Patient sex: M
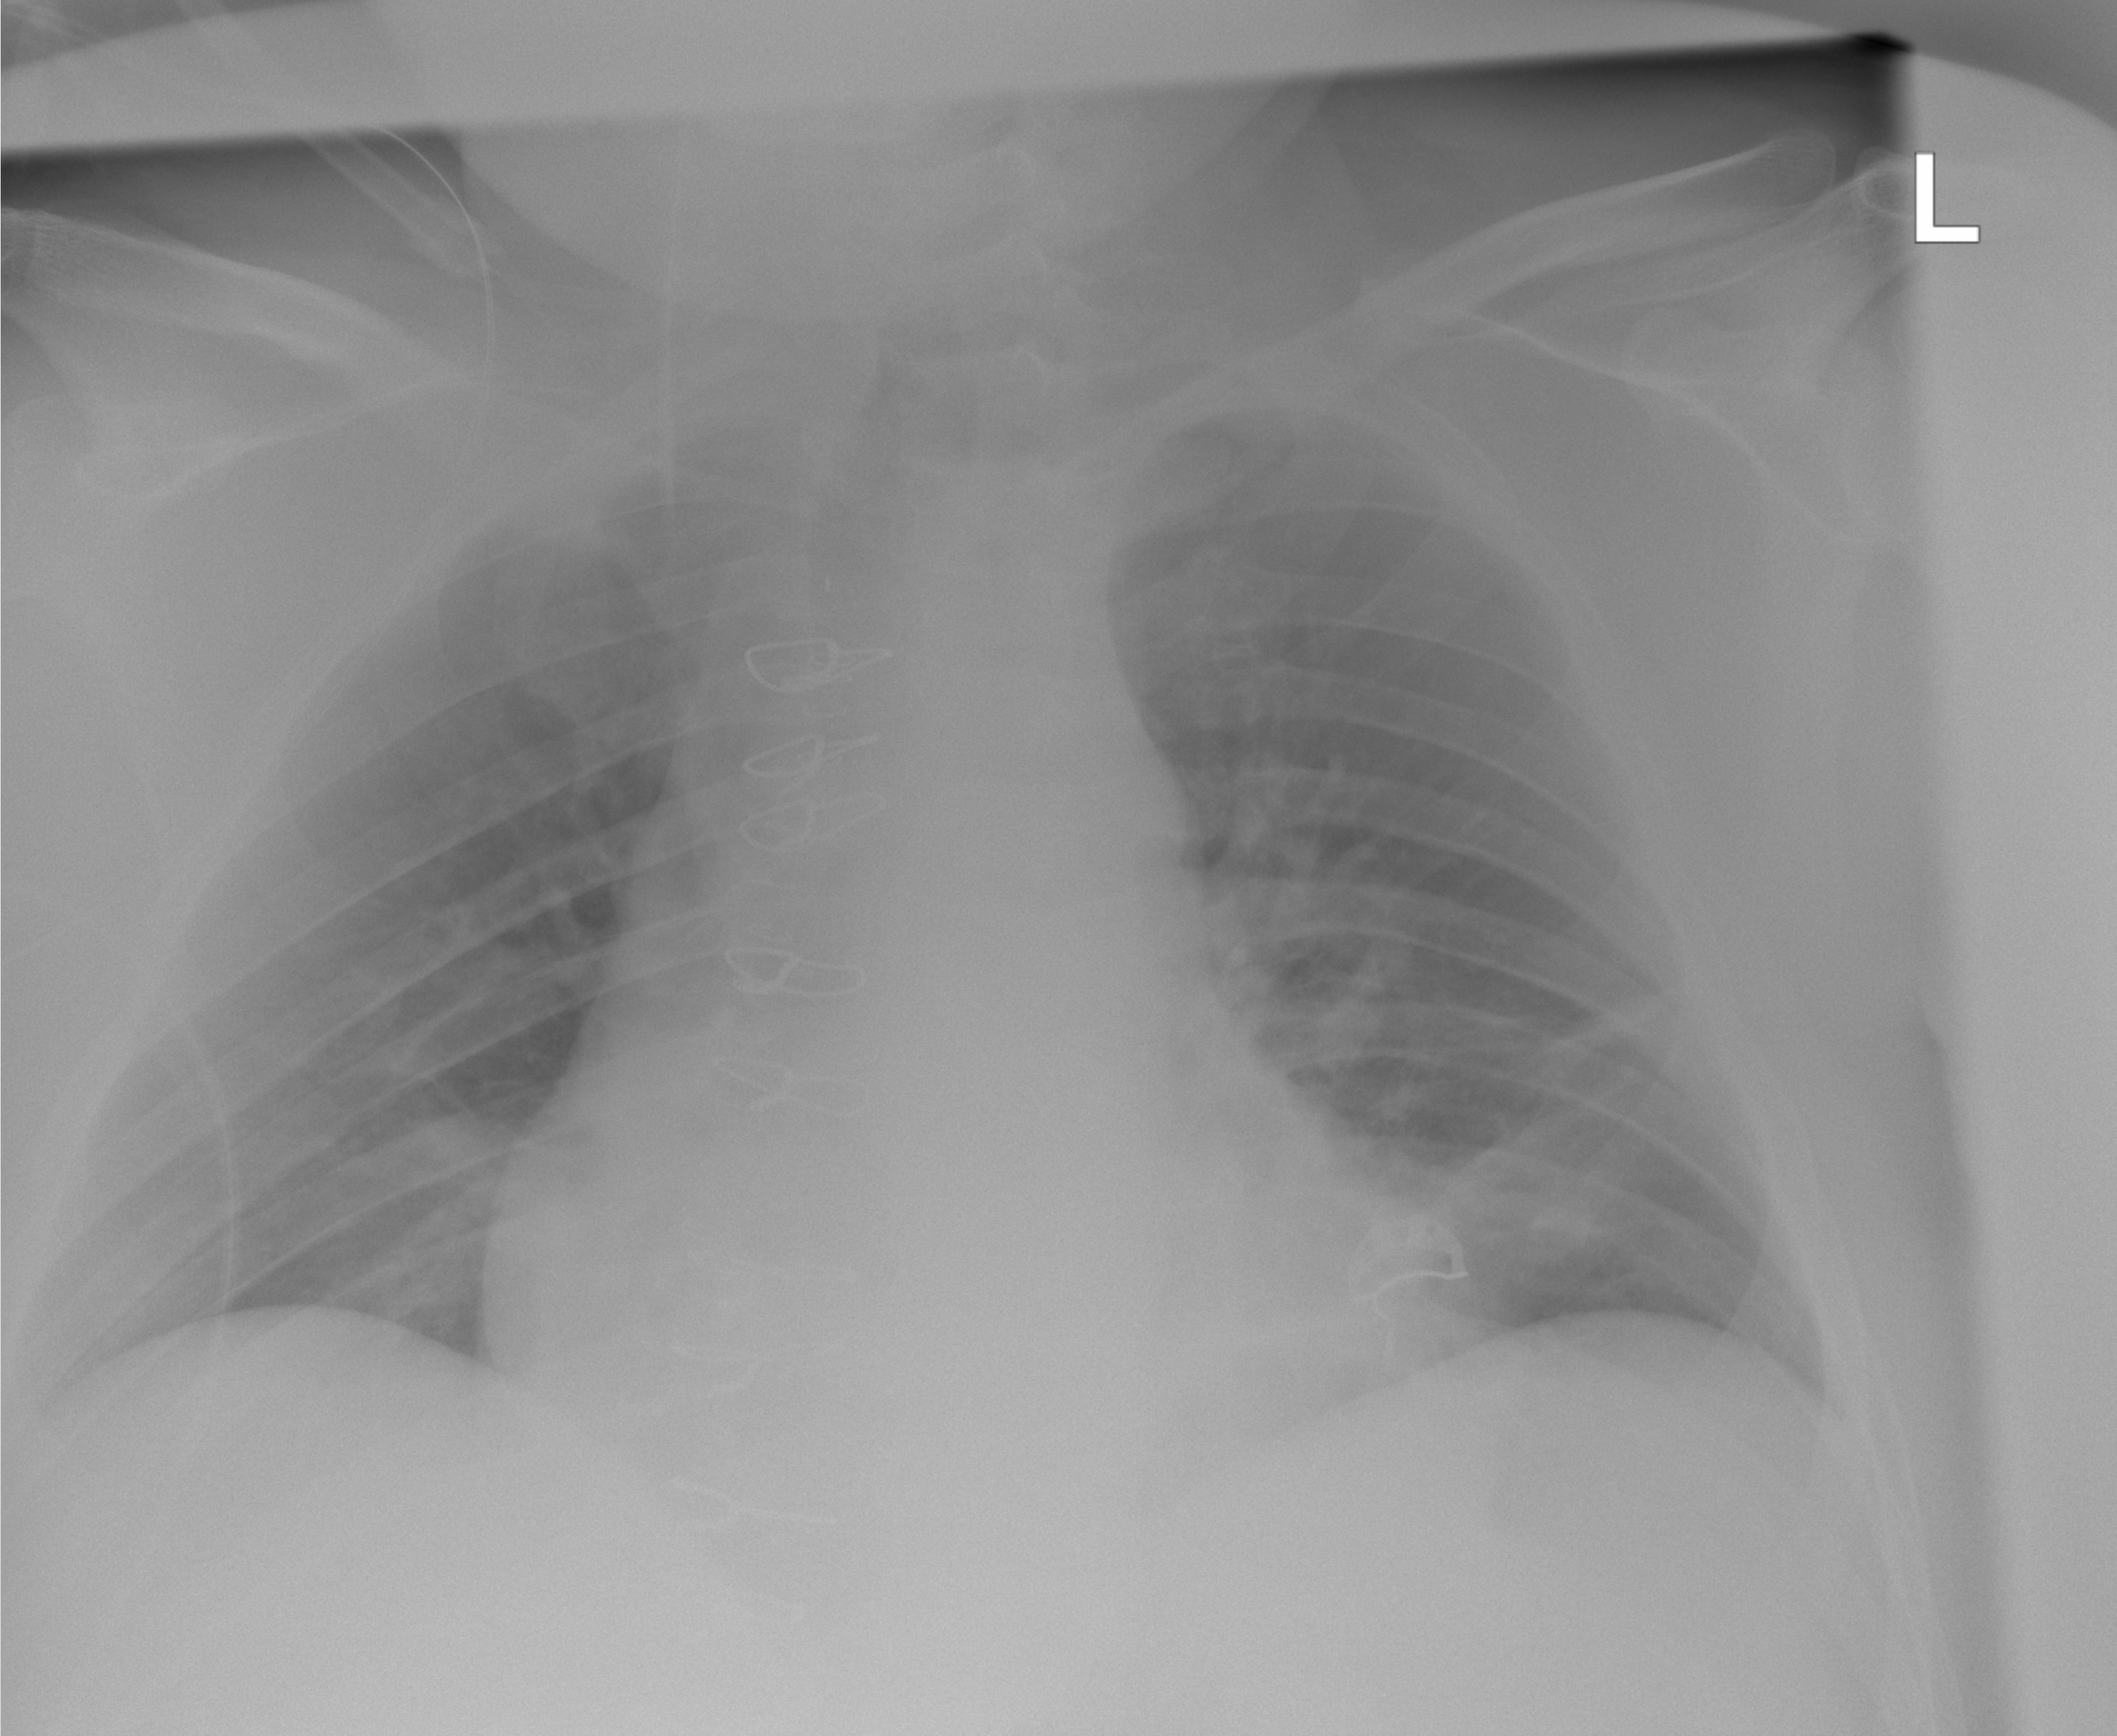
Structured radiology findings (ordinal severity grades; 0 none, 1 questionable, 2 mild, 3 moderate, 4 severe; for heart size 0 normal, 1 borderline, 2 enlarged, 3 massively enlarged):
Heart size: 2
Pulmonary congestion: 0
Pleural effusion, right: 0
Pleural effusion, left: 0
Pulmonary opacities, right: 0
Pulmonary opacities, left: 0
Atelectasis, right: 0
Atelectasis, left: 2